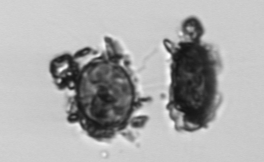
Label: Thalassiosira_TAG_external_detritus